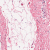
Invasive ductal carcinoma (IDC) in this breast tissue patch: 0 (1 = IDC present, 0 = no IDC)